Question: I have java code that writes arabic characters with the help of itext 5.5 and xmlworker jars, but its writing left to right even after is used.
Code used is:
'''
public class CreateArabic extends DefaultHandler {
/** Paths to and encodings of fonts we're going to use in this example */
public static String[][] FONTS = {
{"C:/arialuni.ttf", BaseFont.IDENTITY_H},
{"C:/abserif4_5.ttf", BaseFont.IDENTITY_H},
{"C:/damase.ttf", BaseFont.IDENTITY_H},
{"C:/fsex2p00_public.ttf", BaseFont.IDENTITY_H}
};
/** Holds he fonts that can be used for the peace message. */
public FontSelector fs;
public CreateArabic() {
fs = new FontSelector();
for (int i = 0; i < FONTS.length; i++) {
fs.addFont(FontFactory.getFont(FONTS[i][0], FONTS[i][1], BaseFont.EMBEDDED));
}
}
public static void main(String args[]) {
try {
// step 1
Rectangle pagesize = new Rectangle(8.5f * 72, 11 * 72);
Document document = new Document();//pagesize, 72, 72, 72, 72);// step1
PdfWriter writer = PdfWriter.getInstance(document,
new FileOutputStream("c:\report.pdf"));
writer.setInitialLeading(200.5f);
//writer.getAcroForm().setNeedAppearances(true);
//writer.setRunDirection(PdfWriter.RUN_DIRECTION_RTL);
document.open();
FontFactory.registerDirectories();
Font font = FontFactory.getFont("C:\damase.ttf",
BaseFont.IDENTITY_H, true, 22, Font.BOLD);
// step 3
document.open();
// step 4
XMLWorkerHelper helper = XMLWorkerHelper.getInstance();
// CSS
CSSResolver cssResolver = new StyleAttrCSSResolver();
CssFile cssFile = helper.getCSS(new FileInputStream(
"D:\Itext_Test\Test\src\test.css"));
cssResolver.addCss(cssFile);
// HTML
XMLWorkerFontProvider fontProvider = new XMLWorkerFontProvider();
// fontProvider.addFontSubstitute("lowagie", "garamond");
CssAppliers cssAppliers = new CssAppliersImpl(fontProvider);
HtmlPipelineContext htmlContext = new HtmlPipelineContext(
cssAppliers);
htmlContext.setTagFactory(Tags.getHtmlTagProcessorFactory());
// // Pipelines
PdfWriterPipeline pdf = new PdfWriterPipeline(document, writer);
HtmlPipeline html = new HtmlPipeline(htmlContext, pdf);
CssResolverPipeline css = new CssResolverPipeline(cssResolver,
html);
writer.setRunDirection(PdfWriter.RUN_DIRECTION_RTL);
System.out.println("RUN DIRECTION --> "+writer.getRunDirection());
XMLWorker worker = new XMLWorker(css, true);
XMLParser p = new XMLParser(worker,Charset.forName("UTF-8"));
String htmlString2 = "<html><body style="color:red;">Hello"+"??"+"</body></html>";
String htmlString = "<body style='font-family:arial;'>h"+"??"+"<p style='font-family:arial;' > ????? </p></body>";
String html1 ="<html><head></head><body>Hello <p style="color:red" >oo ??</p> World! t`Ty ywnykwd rqm fryd lkl Hrf "+htmlString+"Testing</body></html>";
ByteArrayInputStream is = new ByteArrayInputStream(htmlString.getBytes("UTF-8"));
p.detectEncoding(is);
p.parse(is, Charset.forName("UTF-8"));//.parse(is, "UTF-8");//parse(is);//ASMO-708
// step 5
document.close();
} catch (Exception ex) {
ex.printStackTrace();
}
}
}
'''
Output file is also attached.
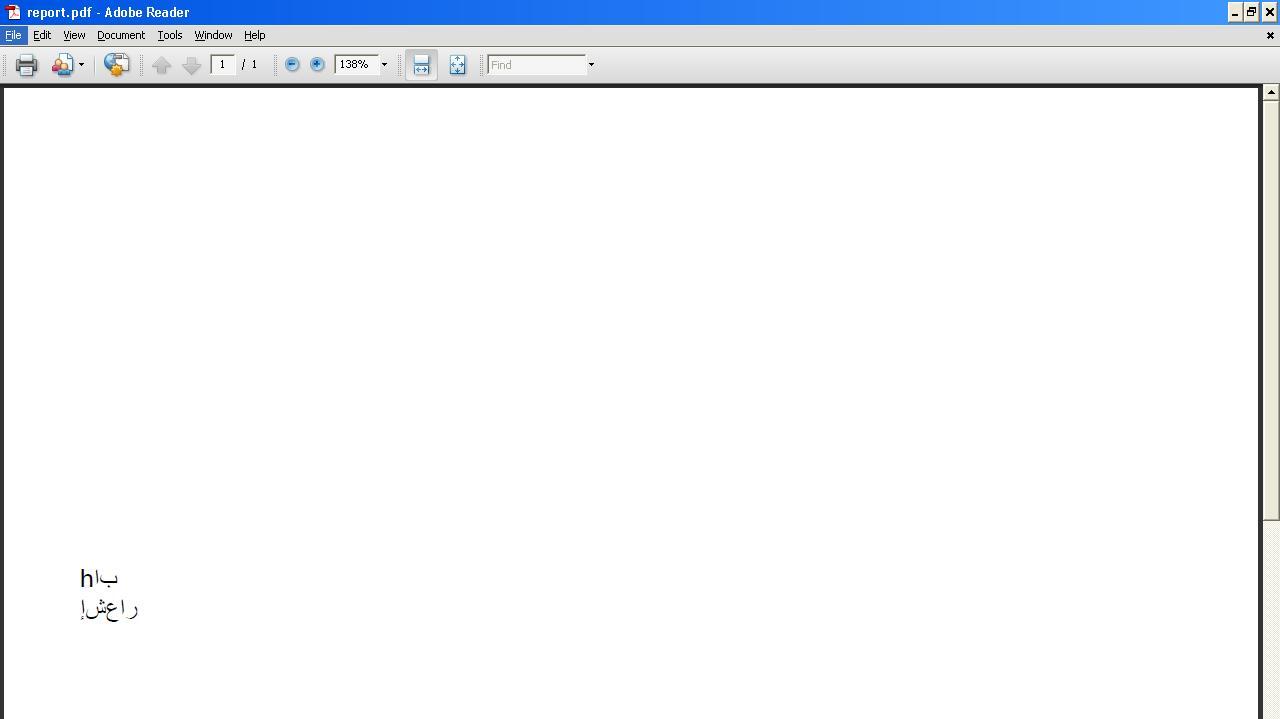
Answer: As documented, this is not supposed to work:
'''
writer.setRunDirection(PdfWriter.RUN_DIRECTION_RTL);
'''
Arabic (and Hebrew) can only be rendered correctly in the context of 'ColumnText' and 'PdfPCell'. In other words: if you want to use Arabic from XML Worker, you need to create an 'ElementList' and then add the elments to a 'ColumnText' object as is done <URL>.
You need to set the run direction at the level of the 'ColumnText' object.